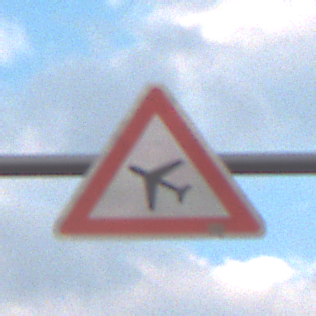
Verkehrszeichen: FlugbetriebRechts
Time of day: SunriseSunset
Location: Outdoor (Nature)
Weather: PartlyCloudy
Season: NotSpecified
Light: Natural